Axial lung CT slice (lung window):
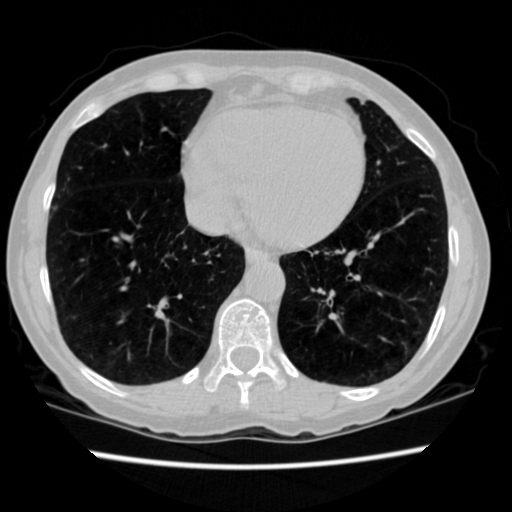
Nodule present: no